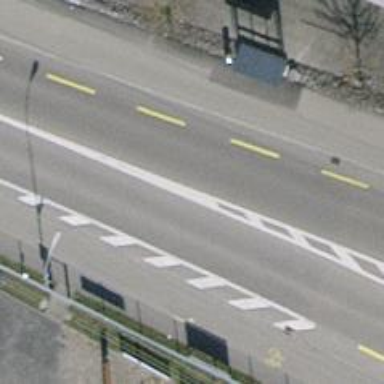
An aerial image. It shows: Public transport stop position.